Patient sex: F
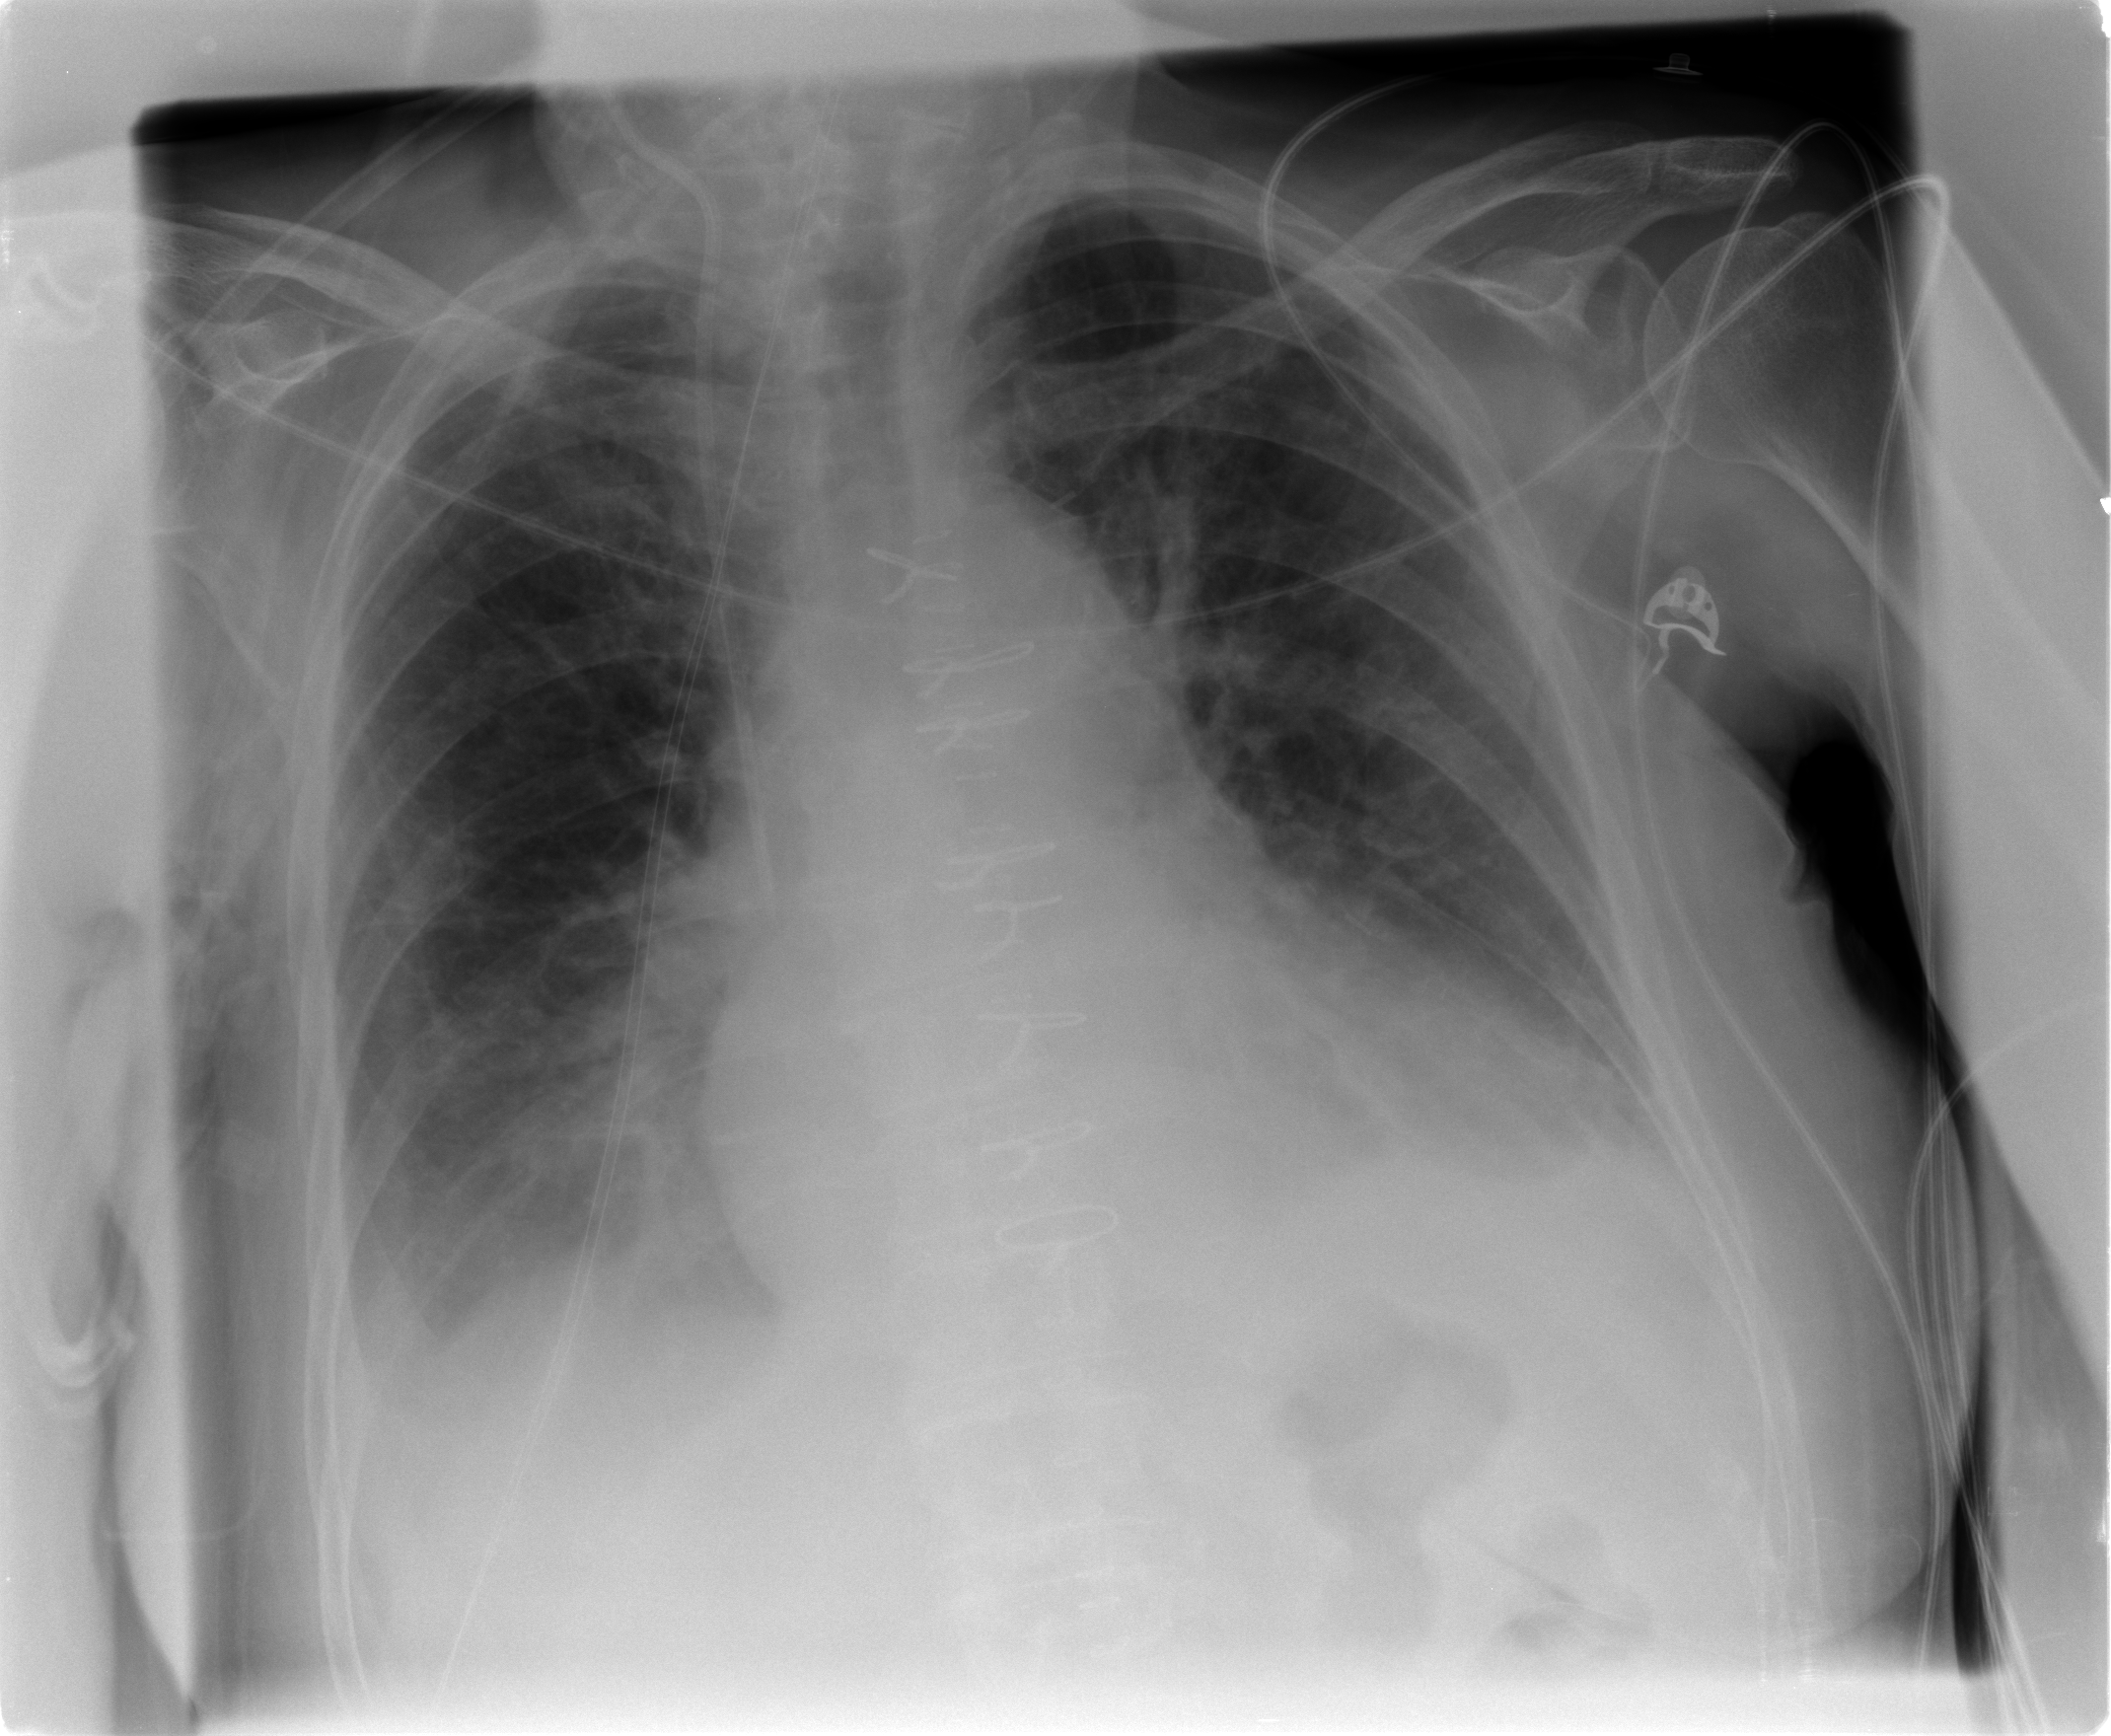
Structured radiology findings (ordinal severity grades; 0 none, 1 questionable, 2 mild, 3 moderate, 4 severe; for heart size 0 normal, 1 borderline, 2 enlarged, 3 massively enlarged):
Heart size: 2
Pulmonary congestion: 0
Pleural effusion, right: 2
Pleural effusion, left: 2
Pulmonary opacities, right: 2
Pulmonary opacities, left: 0
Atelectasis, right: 2
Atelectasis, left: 2